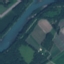
Land use / land cover class: River